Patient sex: M
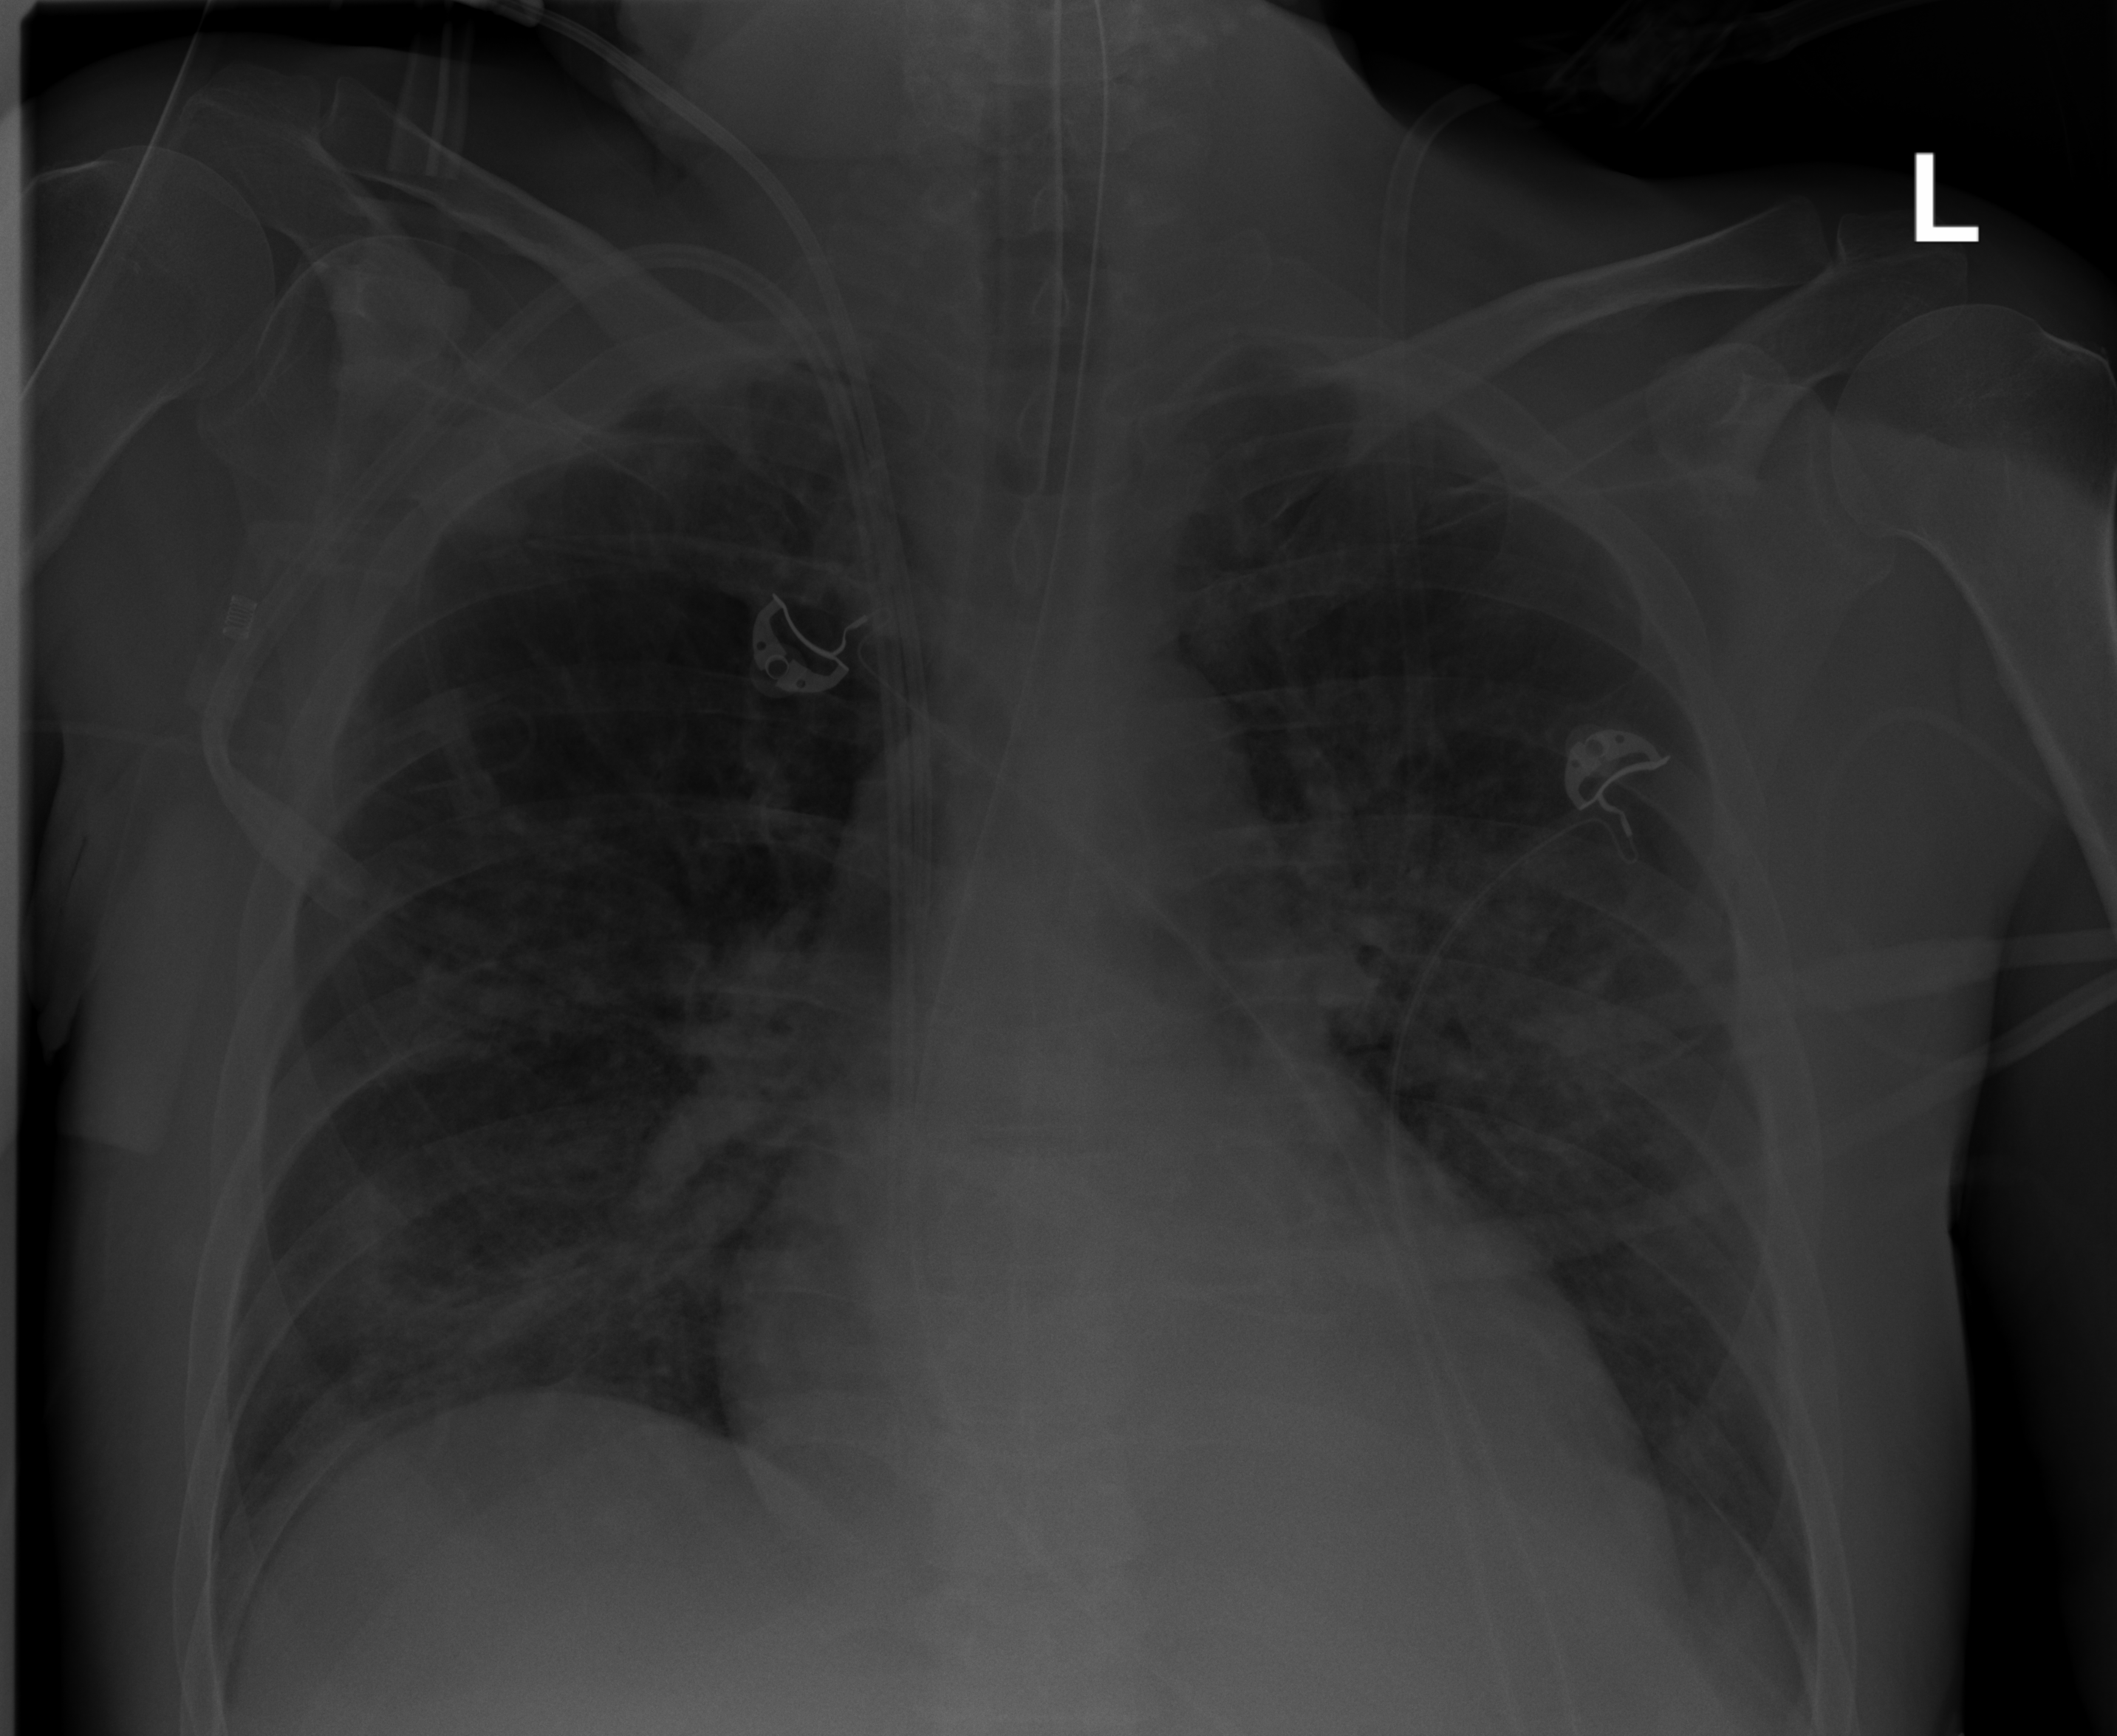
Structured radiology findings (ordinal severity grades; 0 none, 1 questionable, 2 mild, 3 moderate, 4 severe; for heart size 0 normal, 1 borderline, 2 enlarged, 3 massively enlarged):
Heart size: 1
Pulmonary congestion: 2
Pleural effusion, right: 0
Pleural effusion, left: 2
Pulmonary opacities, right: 2
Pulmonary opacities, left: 2
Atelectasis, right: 2
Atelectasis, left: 2